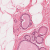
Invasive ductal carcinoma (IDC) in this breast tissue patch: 0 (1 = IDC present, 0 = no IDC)